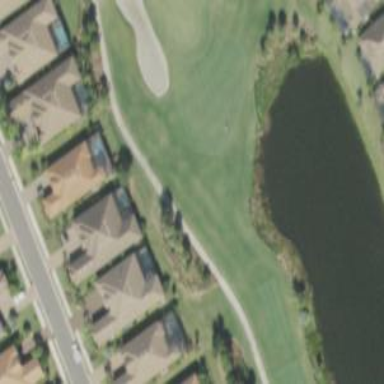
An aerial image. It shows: Golf course.